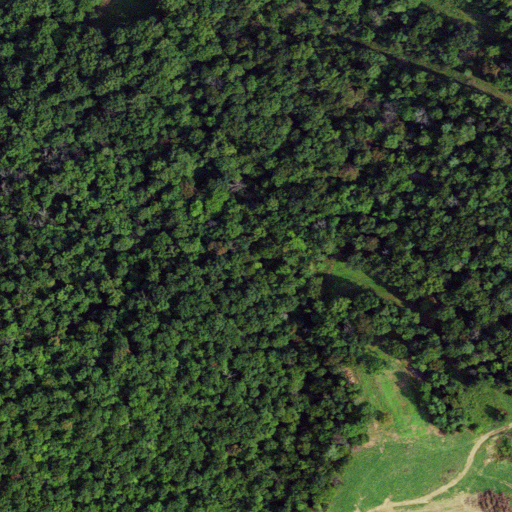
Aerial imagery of valley in Virginia named Woodward Hollow containing deciduous forest, open development, mixed forest, and pasture